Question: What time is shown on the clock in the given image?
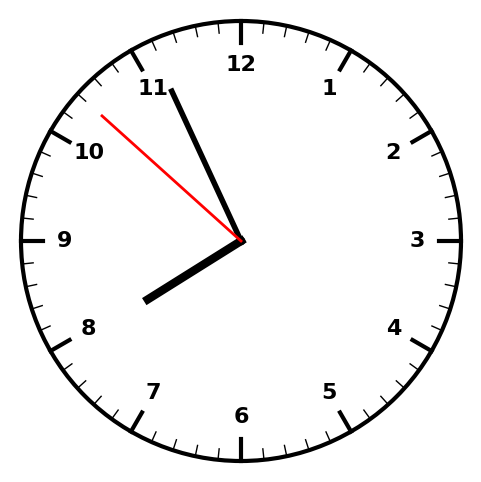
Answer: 07:55:52